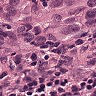
Metastatic tissue present: yes